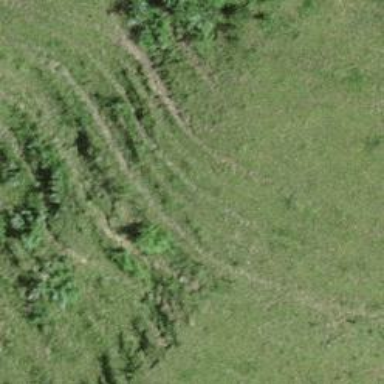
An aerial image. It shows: Grassy path.